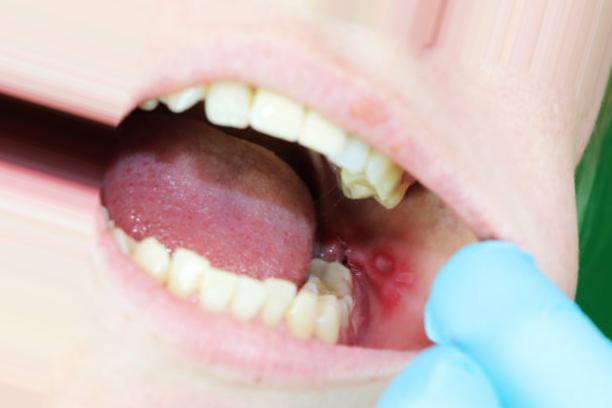
Condition: Mouth Ulcer